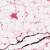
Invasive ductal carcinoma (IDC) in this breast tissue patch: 0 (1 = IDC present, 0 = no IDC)